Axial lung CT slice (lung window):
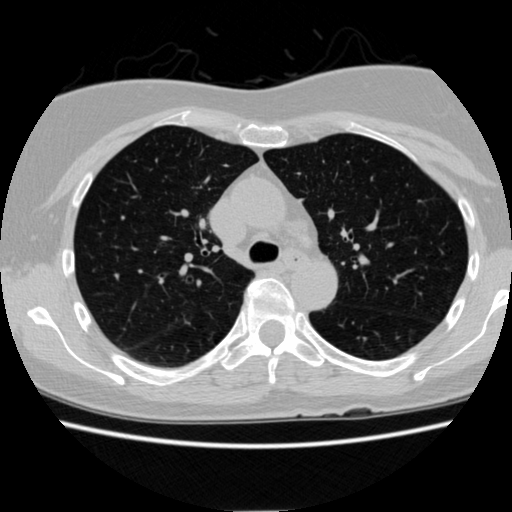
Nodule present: no